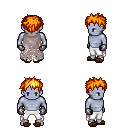
a pixel art fantasy rpg character, male body template, dark elf, purple skin, gray tattered cape, white pants, light blonde bedhead hairstyle, metal gloves, brown slippers, four views (front, back, left, right), 2x2 character sprite sheet, small pixel art, hard edges, no anti-aliasing